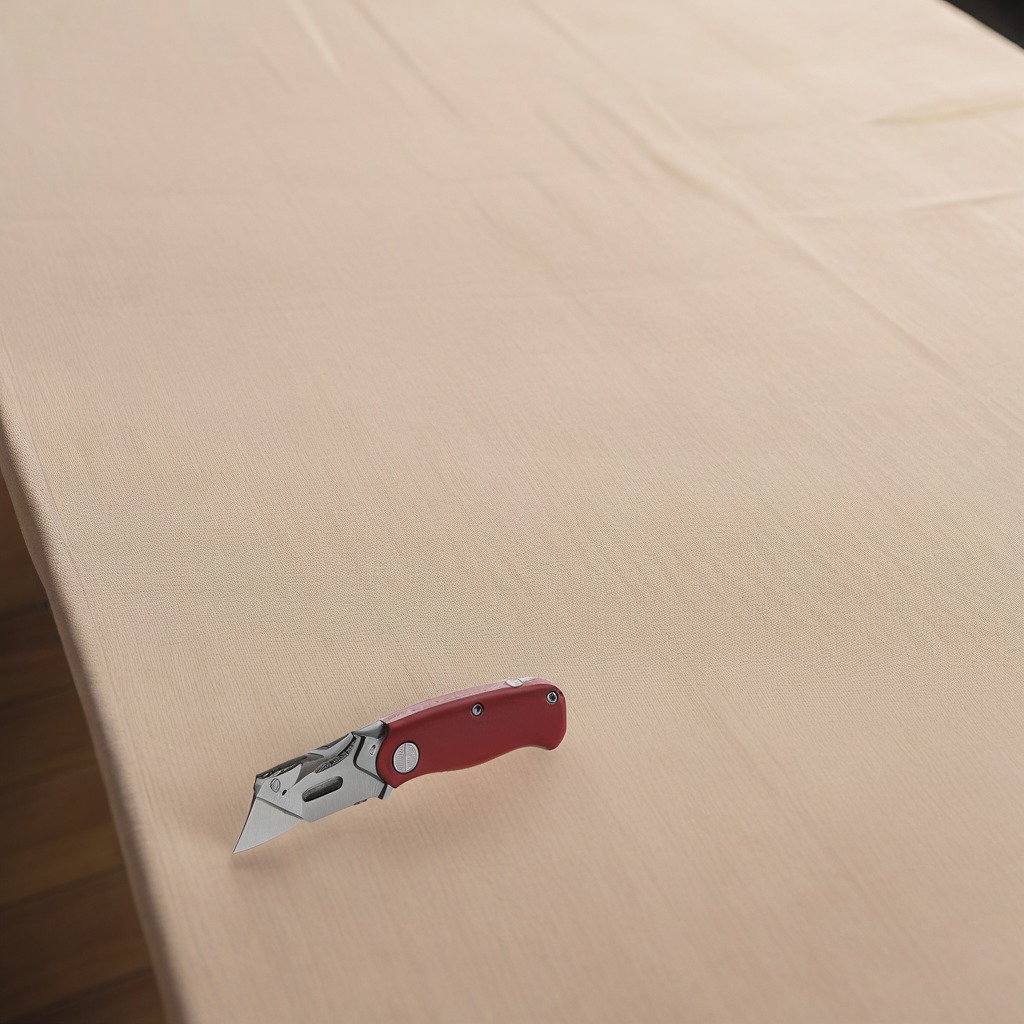
A utility knife lies on a wooden table in an outdoor workshop during daytime bright natural light soft shadows worn but beneath the cloth